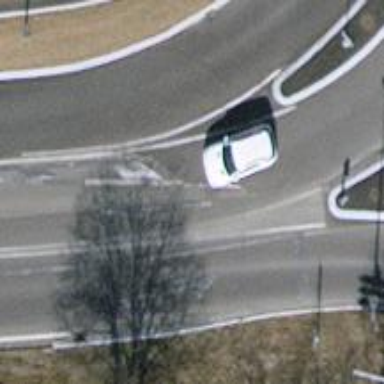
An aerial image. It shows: Motorroad with trunk link.